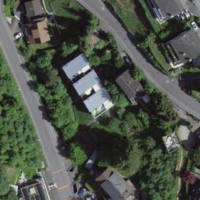
EUNIS habitat code: 54
Species observed at this site:
Leonurus cardiaca